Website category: auto
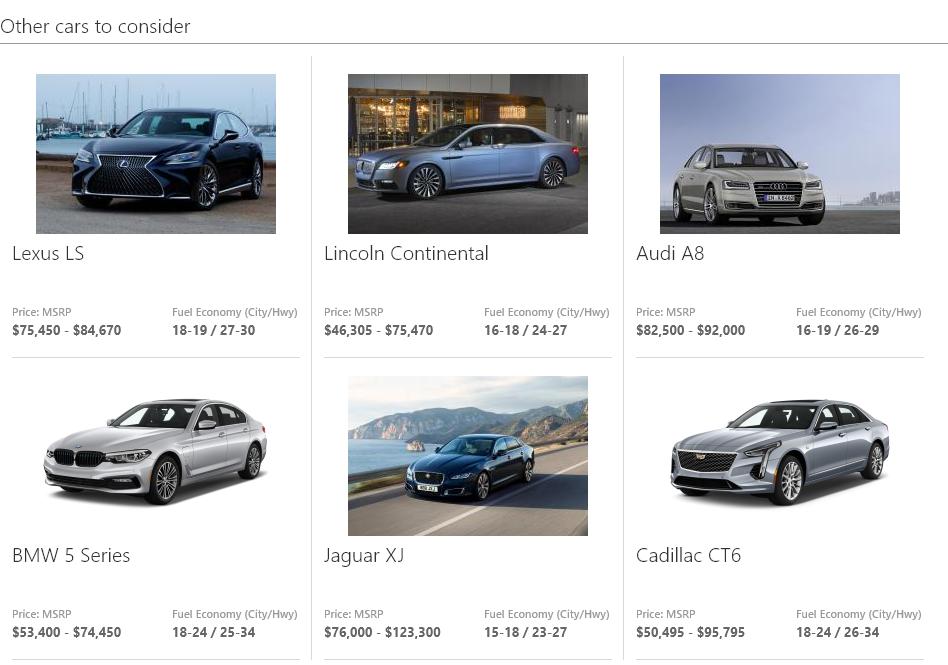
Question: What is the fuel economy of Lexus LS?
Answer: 18-19 / 27-30

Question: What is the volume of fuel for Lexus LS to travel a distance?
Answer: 18-19 / 27-30

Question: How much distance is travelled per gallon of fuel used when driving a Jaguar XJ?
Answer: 15-18 / 23-27

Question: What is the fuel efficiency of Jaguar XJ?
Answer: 15-18 / 23-27

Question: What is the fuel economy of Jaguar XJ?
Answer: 15-18 / 23-27

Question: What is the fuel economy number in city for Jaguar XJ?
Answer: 15-18

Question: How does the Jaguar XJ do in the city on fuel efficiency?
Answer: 15-18

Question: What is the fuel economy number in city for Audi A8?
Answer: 16-19

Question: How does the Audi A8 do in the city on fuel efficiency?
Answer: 16-19

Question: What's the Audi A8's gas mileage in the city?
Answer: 16-19

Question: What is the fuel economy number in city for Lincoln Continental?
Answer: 16-18

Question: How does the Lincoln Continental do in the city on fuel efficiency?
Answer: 16-18

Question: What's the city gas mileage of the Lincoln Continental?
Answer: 16-18

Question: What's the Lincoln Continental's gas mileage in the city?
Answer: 16-18

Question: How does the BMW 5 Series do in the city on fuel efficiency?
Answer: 18-24

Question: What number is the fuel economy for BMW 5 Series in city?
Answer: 18-24

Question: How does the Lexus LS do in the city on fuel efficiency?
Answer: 18-19

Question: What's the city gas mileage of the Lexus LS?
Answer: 18-19

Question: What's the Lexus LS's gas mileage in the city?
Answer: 18-19

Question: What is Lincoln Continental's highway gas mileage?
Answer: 24-27

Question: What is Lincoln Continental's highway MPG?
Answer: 24-27

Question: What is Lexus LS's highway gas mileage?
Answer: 27-30

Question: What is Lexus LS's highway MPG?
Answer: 27-30

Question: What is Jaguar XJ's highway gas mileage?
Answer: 23-27

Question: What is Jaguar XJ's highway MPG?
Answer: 23-27

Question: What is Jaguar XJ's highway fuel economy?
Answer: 23-27

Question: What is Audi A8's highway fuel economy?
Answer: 26-29

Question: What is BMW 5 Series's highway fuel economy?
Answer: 25-34

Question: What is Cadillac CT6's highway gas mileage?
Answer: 26-34

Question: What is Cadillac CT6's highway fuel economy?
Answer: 26-34

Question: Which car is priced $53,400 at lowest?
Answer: BMW 5 Series

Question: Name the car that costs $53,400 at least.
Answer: BMW 5 Series

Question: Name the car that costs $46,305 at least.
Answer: Lincoln Continental

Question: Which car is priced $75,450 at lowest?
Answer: Lexus LS

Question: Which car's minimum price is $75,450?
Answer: Lexus LS

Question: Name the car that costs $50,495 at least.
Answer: Cadillac CT6

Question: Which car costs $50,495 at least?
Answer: Cadillac CT6

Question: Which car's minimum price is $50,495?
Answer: Cadillac CT6

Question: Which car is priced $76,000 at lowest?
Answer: Jaguar XJ

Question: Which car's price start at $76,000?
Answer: Jaguar XJ

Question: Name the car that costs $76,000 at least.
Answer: Jaguar XJ

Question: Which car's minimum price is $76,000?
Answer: Jaguar XJ

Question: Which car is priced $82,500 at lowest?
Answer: Audi A8

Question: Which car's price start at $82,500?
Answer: Audi A8

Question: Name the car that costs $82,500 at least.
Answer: Audi A8

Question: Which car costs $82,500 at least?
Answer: Audi A8

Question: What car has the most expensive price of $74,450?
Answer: BMW 5 Series

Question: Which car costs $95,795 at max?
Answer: Cadillac CT6

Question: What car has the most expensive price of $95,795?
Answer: Cadillac CT6

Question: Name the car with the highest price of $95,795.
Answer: Cadillac CT6

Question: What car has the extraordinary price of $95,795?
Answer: Cadillac CT6

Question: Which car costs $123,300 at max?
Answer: Jaguar XJ

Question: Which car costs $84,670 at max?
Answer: Lexus LS

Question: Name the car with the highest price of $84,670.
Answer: Lexus LS

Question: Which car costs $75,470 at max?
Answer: Lincoln Continental

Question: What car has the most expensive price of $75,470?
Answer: Lincoln Continental

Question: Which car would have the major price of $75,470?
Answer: Lincoln Continental

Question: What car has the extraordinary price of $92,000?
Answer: Audi A8

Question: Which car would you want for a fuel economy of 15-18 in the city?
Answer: Jaguar XJ

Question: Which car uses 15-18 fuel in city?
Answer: Jaguar XJ

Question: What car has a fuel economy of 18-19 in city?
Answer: Lexus LS

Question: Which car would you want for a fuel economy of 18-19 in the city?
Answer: Lexus LS

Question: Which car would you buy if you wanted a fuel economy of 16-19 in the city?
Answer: Audi A8

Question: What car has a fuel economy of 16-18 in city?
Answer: Lincoln Continental